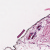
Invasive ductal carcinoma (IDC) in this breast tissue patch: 0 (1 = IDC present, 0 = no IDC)